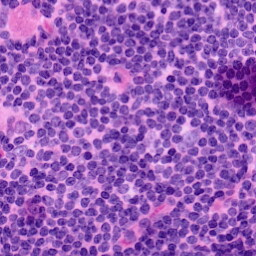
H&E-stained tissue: LymphNode